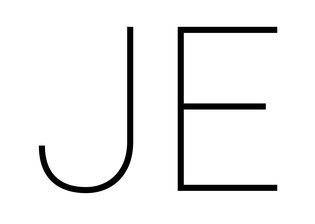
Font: Roboto_Thin